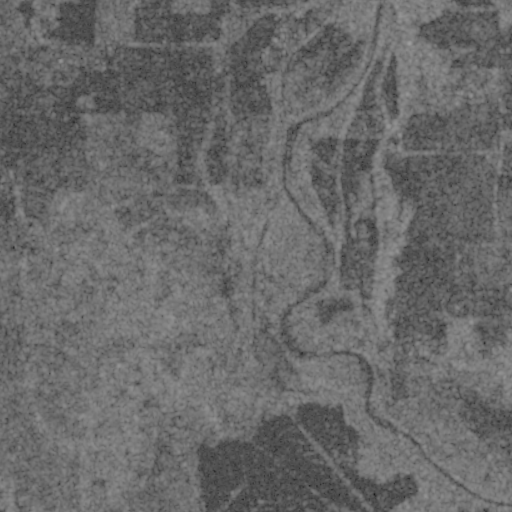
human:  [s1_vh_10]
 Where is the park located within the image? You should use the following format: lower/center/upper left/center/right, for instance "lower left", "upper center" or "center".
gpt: The park is located in the upper center of the image.
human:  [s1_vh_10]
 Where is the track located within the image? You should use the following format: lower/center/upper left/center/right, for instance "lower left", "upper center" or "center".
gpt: There is no track in the image.

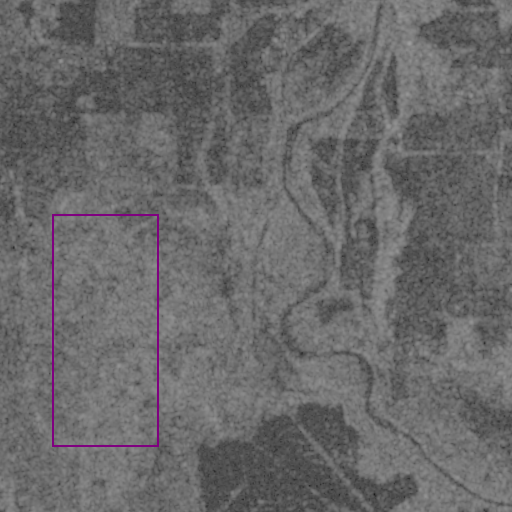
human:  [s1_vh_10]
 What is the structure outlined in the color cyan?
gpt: There is no cyan outline.
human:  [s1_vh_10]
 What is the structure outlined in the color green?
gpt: There is no structure outlined in green.